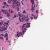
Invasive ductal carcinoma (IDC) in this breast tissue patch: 0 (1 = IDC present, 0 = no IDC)